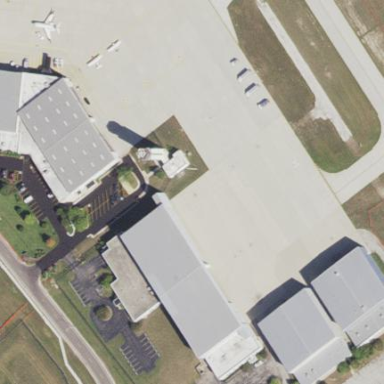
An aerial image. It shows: Apron area at the airport with paved surface.